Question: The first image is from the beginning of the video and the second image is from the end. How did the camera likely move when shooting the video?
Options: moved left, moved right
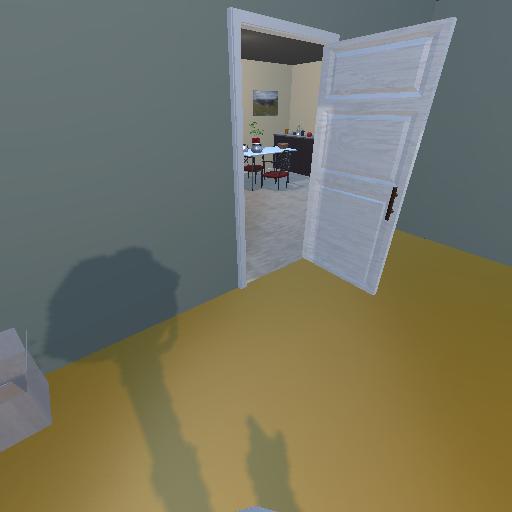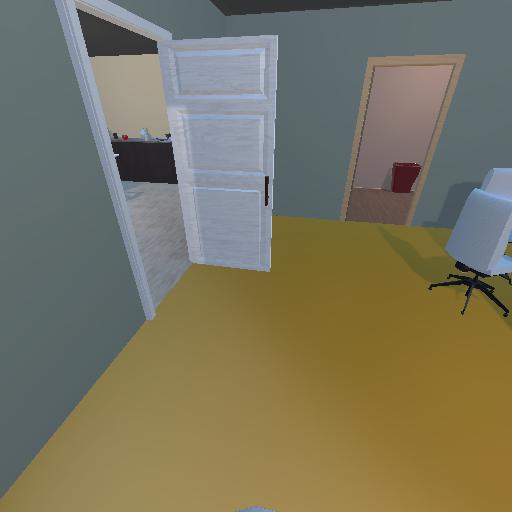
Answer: moved left